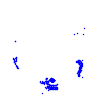
Particle: electron